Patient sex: M
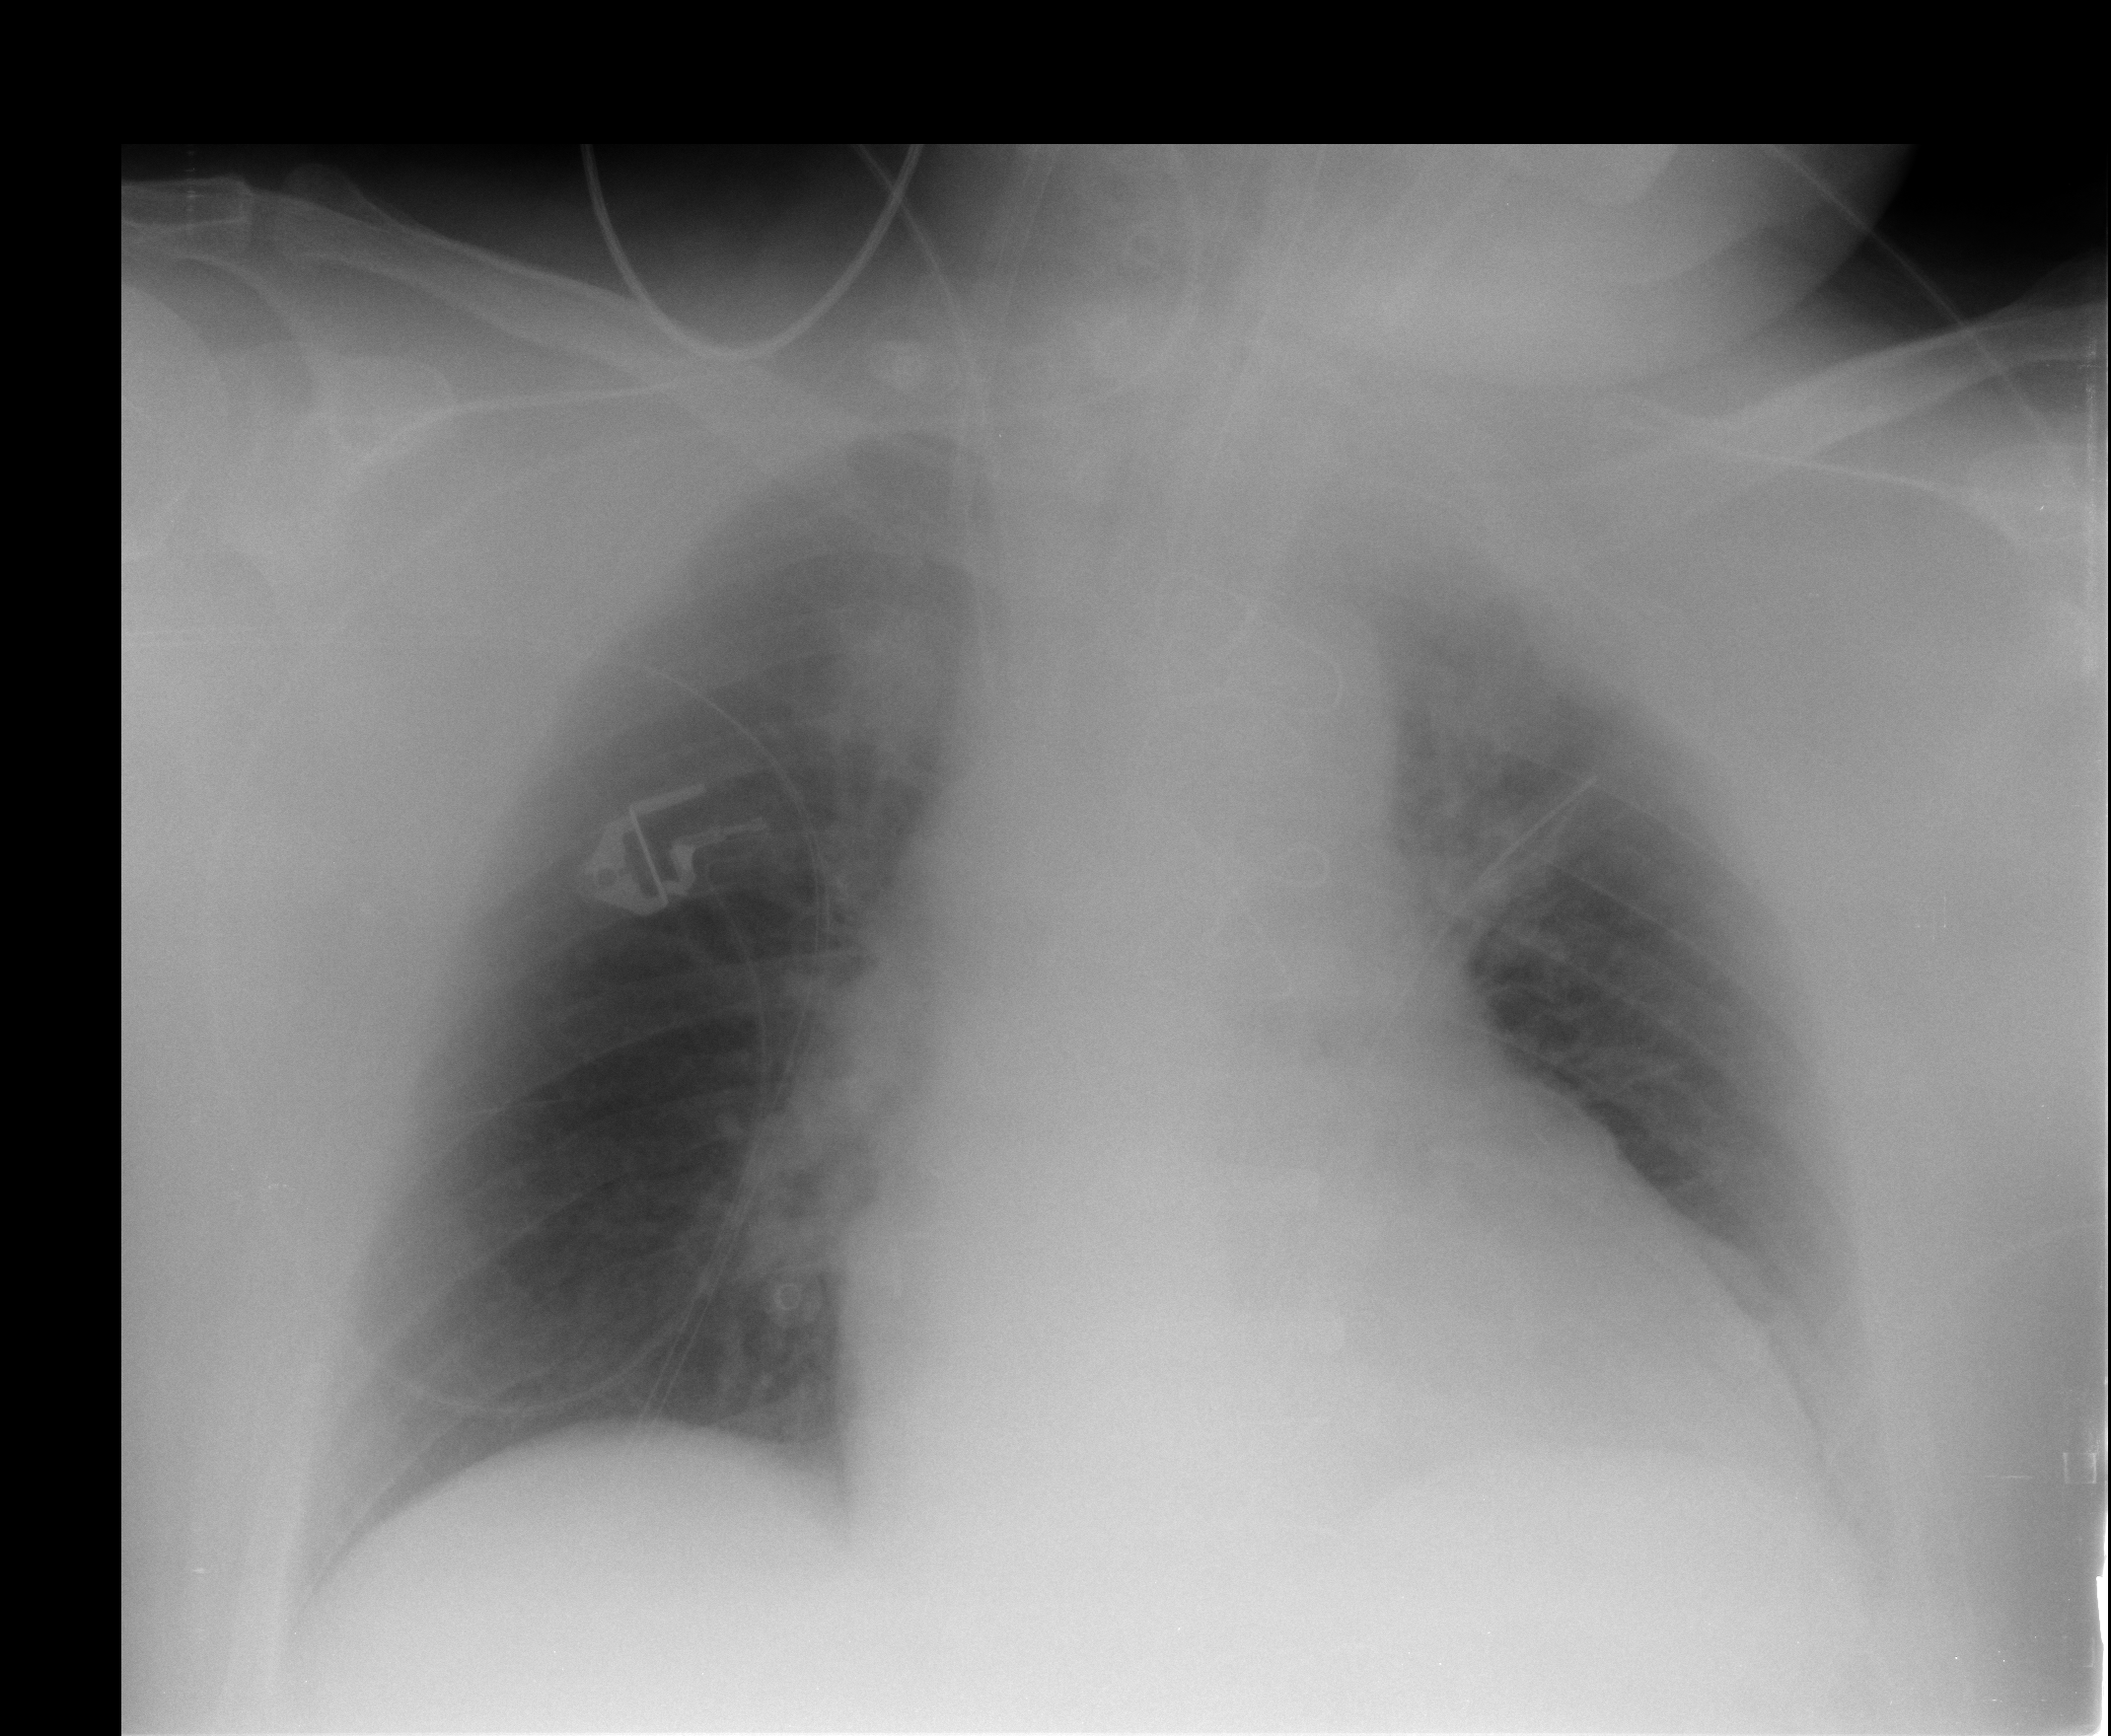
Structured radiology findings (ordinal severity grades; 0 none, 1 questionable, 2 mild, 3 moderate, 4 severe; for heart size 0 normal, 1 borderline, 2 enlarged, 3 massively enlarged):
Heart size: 2
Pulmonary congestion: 0
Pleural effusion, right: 0
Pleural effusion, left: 2
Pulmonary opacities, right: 0
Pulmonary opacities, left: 0
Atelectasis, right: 0
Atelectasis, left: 2